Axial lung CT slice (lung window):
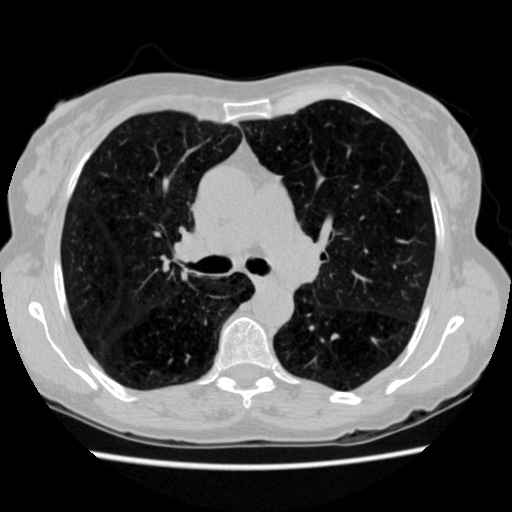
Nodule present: no